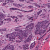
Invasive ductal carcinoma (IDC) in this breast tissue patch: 1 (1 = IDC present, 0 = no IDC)